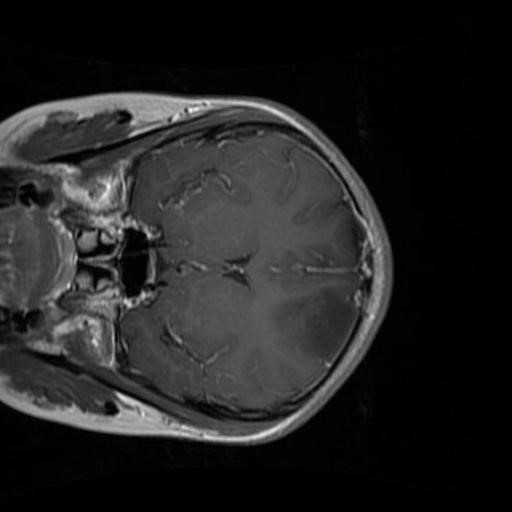
Label: brain_glioma